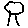
Label: tree